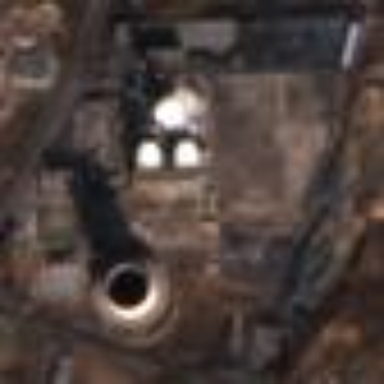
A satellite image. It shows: Industrial area with coal power plant.